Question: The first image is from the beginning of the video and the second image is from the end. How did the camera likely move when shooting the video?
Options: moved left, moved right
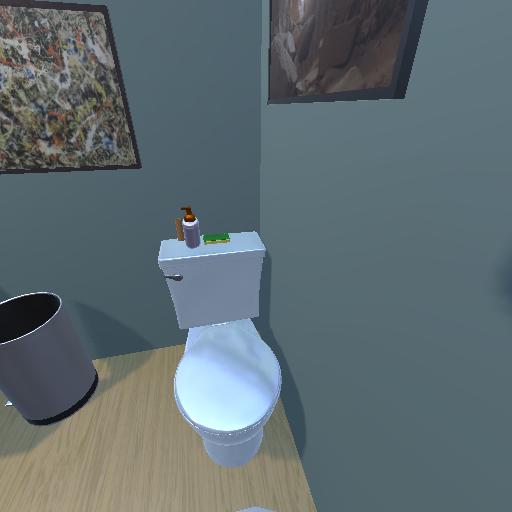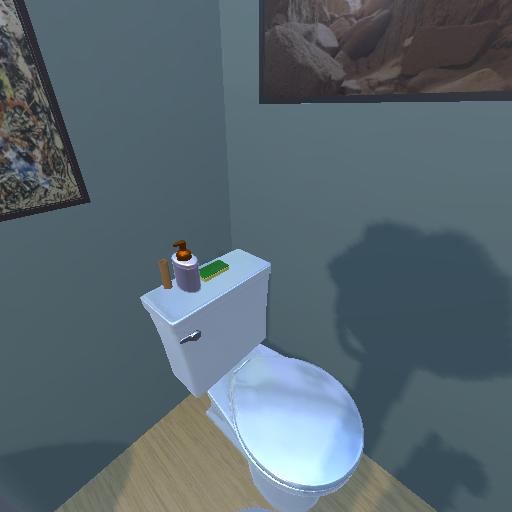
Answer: moved left